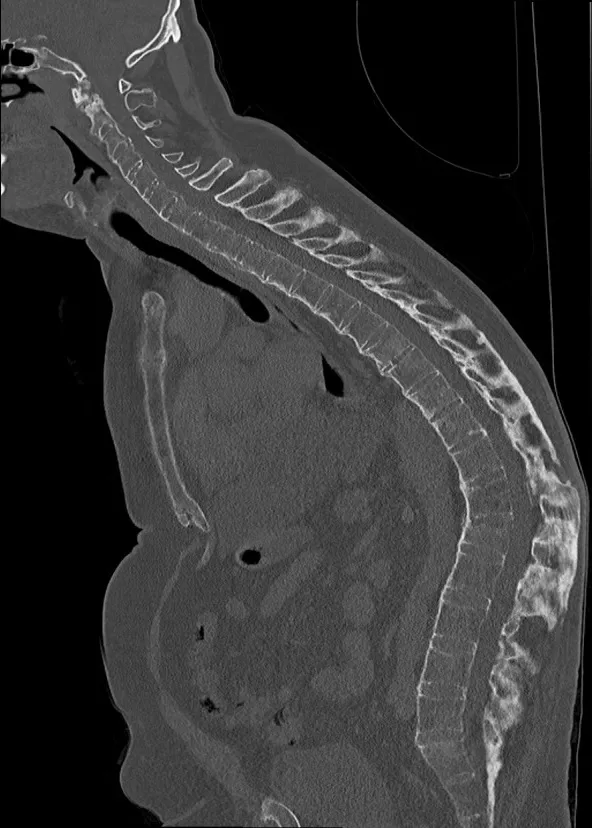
The CT scan with sagittal reconstruction shows the ossification and the global kyphosis of the whole spine and the old fracture at the level L1 healed in a kyphotic position.
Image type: radiology (ct)